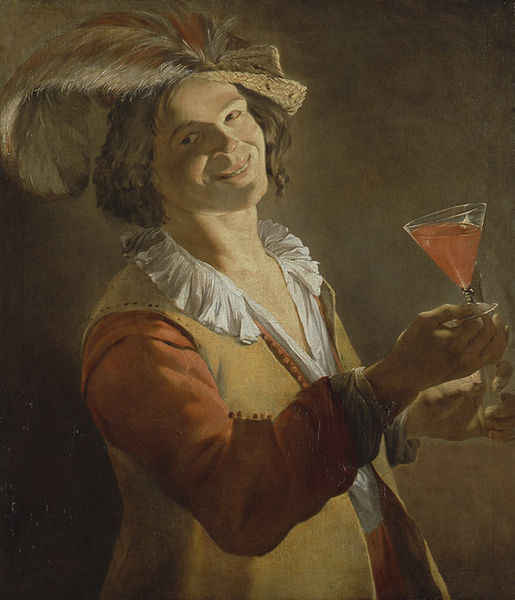
Titel: Lachender Zecher mit Weinglas
Künstler: Gerard von Honthorst (Umkreis)
Standort: Karlsruhe
Institution: Staatliche Kunsthalle Karlsruhe
Schlagwörter: dunkel, feder, gemälde, hand, mann, schatten, umhang, weiß, gelb, ausschnitt, braun, daumen, finger, getränk, glas, haar, hut, licht, mund, nase, orange, schwarz, stroh, blick, rot, beige, malerei, alkohol, betrunken, hemd, jacke, jung, kappe, mütze, trinken, arm, augen, barock, bluse, falten, federn, gesicht, halten, kleidung, kragen, rembrandt, ärmel, bildnis, hals, hände, portrait, porträt, öl, auge, gewand, haare, halbfigur, kelch, lange haare, mantel, spitzen, person, borte, kinn, lippen, locken, renaissance, genre, erdig, federbusch, federhut, kopfbedeckung, lächeln, monochrom, rotwein, wein, strohhut, realistisch, kerze, rüsche, rüschen, knöpfe, oberkörper, weste, krempe, freude, lachen, froh, offen, geld, torso, weinglas, heiter, genreszene, lustig, grinsen, jüngling, zähne, junger mann, halbprofil, schwul, flüssigkeit, einfarbig, manierismus, bacchus, mittelalter, wams, gmälde, niederländer, angetrunken, trinker, drehung, schief, lichtschein, lacht, glück, konisch, zecher, franz hals, glass, biesen, anstossen, offenes hemd, schnaps, lachend, frans hals, spätmittelalter, hutfeder, kanbe, schönling, drink, vergnügt, homosexuell, ugen, lächelt, klamotten, wanst, musketier, cocktail, sektkelch, martini, rotes hemd, angeheitert, wste, trinker mann, glas kelchglas, coktailglas, ölmelerei